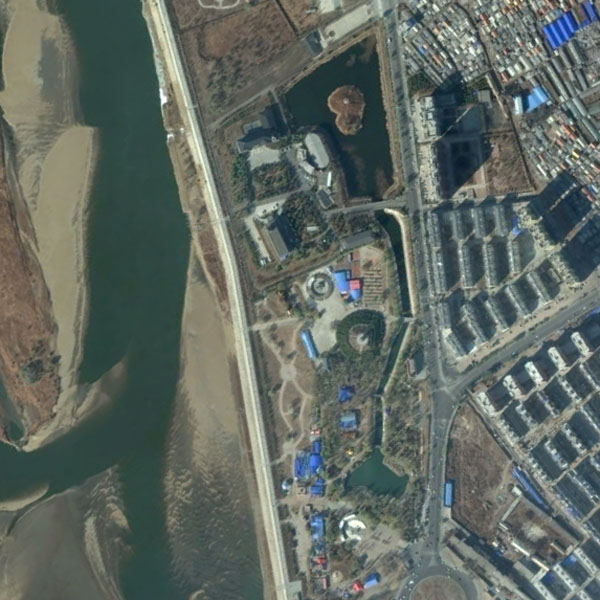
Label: Park